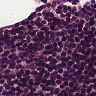
Metastatic tissue present: no